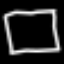
Label: square